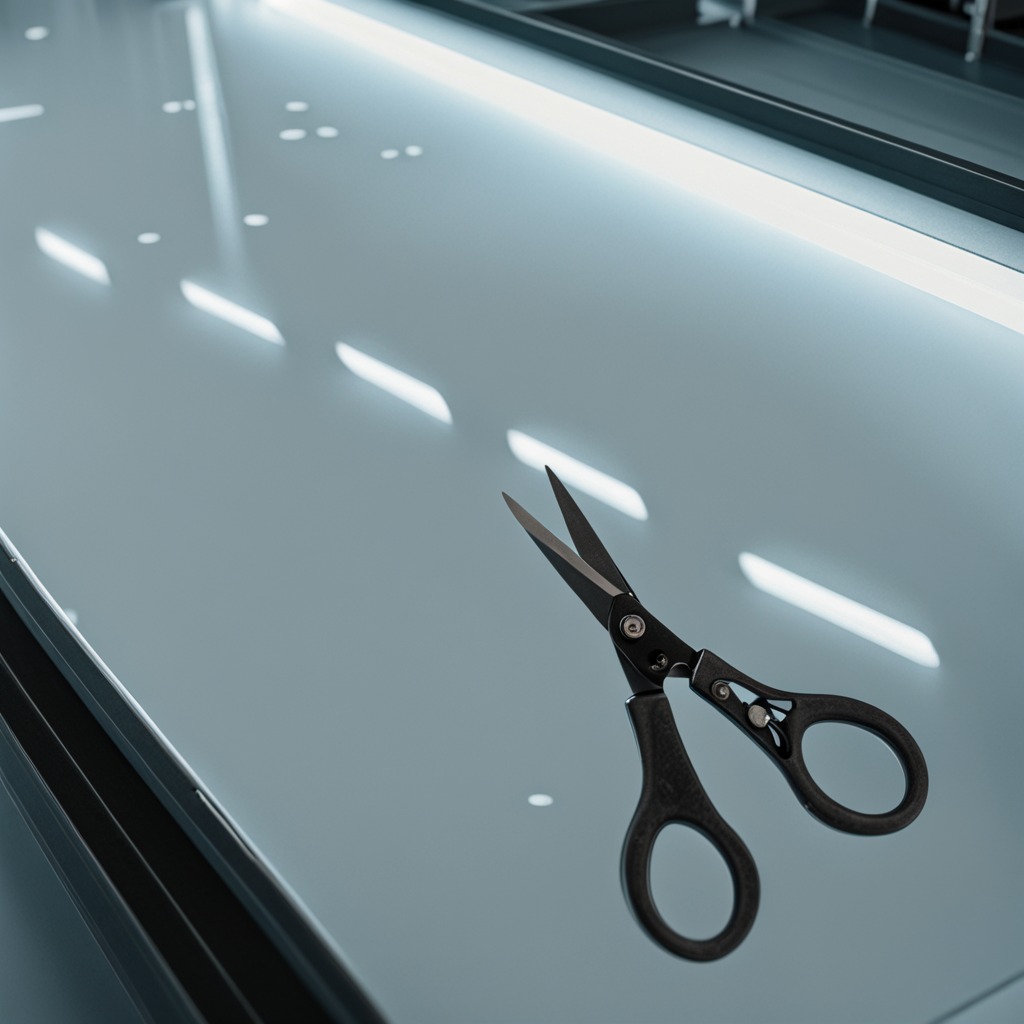
A scissor lies on a high-gloss table in a ship maintenance bay industrial lighting.